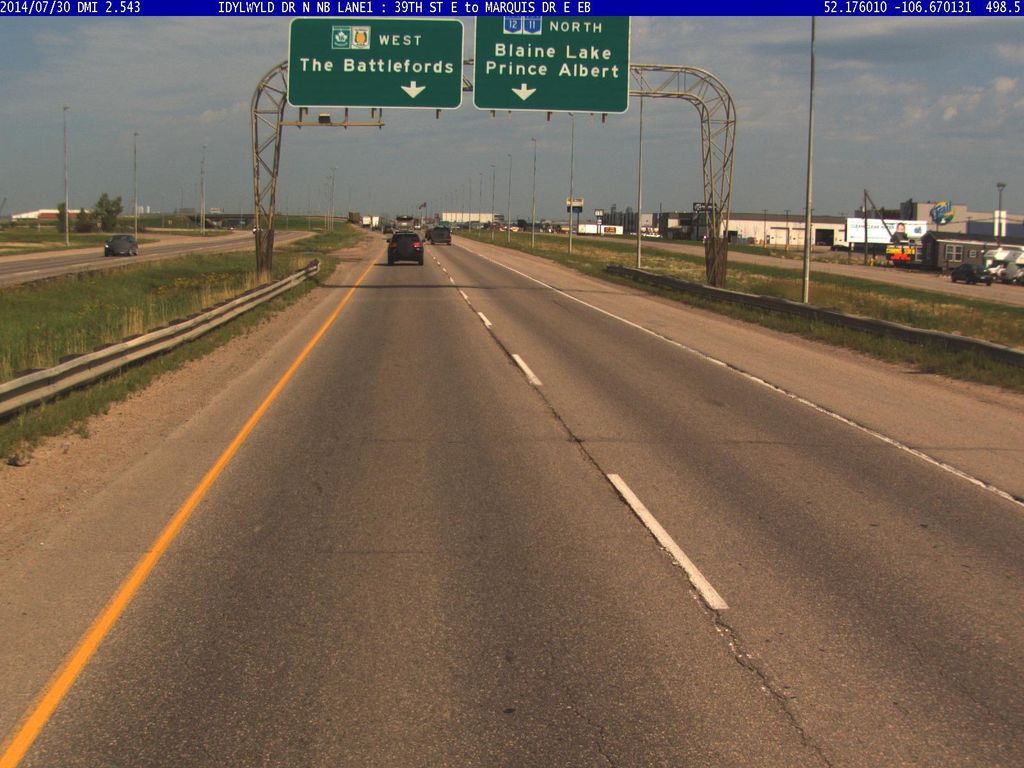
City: saskatoon